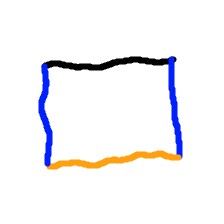
Shape: rectangle